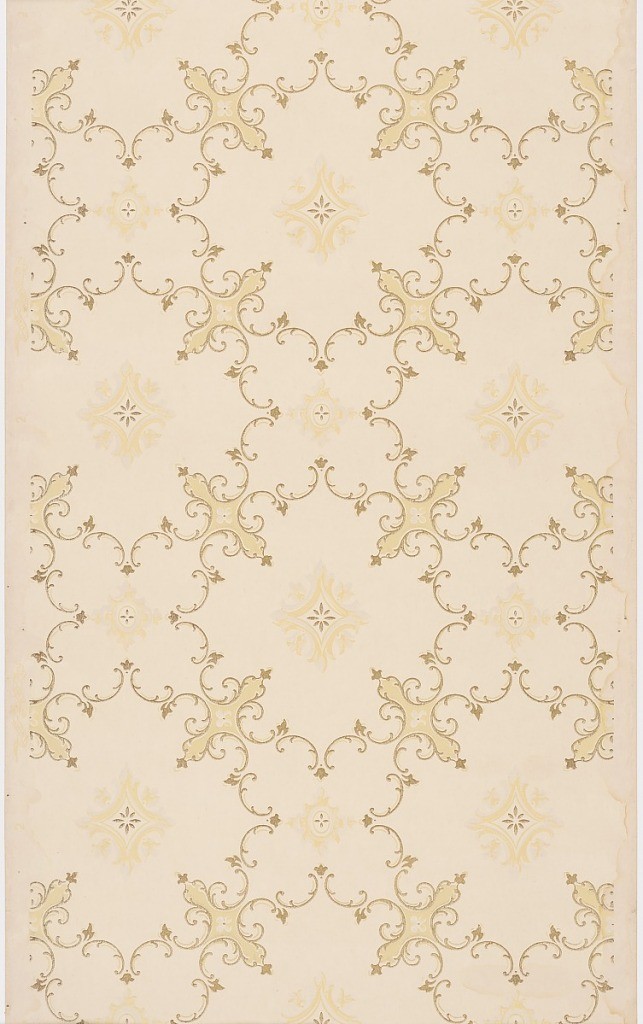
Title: Ceiling paper
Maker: Liberty Wall Paper Company, Schuylerville, New York
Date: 1905–1915
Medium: Machine-printed paper, liquid mica
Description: Rococo inspired foliate scrolls are embellished with small trefoil leaves and create an alternating pattern of large and small quatrefoil cells. Larger cells contain eight-petal starburst form, smaller cells contain four-petal starburst form. Starbursts are further embellished by faint foliate border. Paper is printed with light pink and beige, scrolls and starbursts printed in metallic gold.